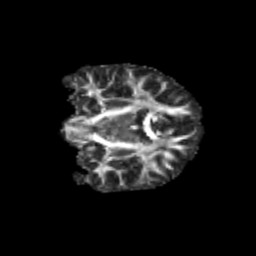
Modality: FA
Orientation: coronal
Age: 11
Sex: male
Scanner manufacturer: siemens
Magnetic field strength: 3 T
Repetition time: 3.8 s
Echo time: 0.07 s